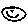
Label: smiley face